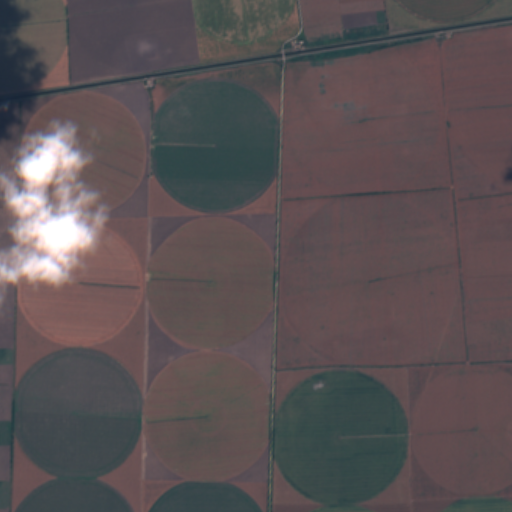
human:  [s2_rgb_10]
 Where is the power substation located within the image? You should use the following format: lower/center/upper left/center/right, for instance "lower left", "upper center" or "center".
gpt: The power substation is located in the upper of the image.
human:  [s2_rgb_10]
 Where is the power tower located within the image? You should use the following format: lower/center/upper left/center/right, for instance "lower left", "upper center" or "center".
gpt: The power tower is located in the upper of the image.
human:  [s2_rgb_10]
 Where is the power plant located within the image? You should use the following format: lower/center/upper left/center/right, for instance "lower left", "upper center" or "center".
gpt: There is no power plant in the image.